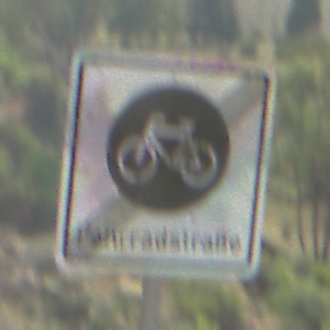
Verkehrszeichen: EndeFahrradstrasse
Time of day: Midday
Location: Outdoor (Nature)
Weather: PartlyCloudy
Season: NotSpecified
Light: Natural